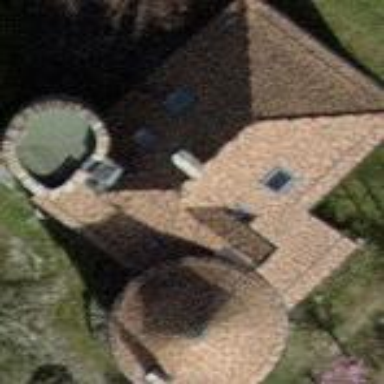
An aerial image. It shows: Historic castle building.